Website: apple
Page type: billing-address
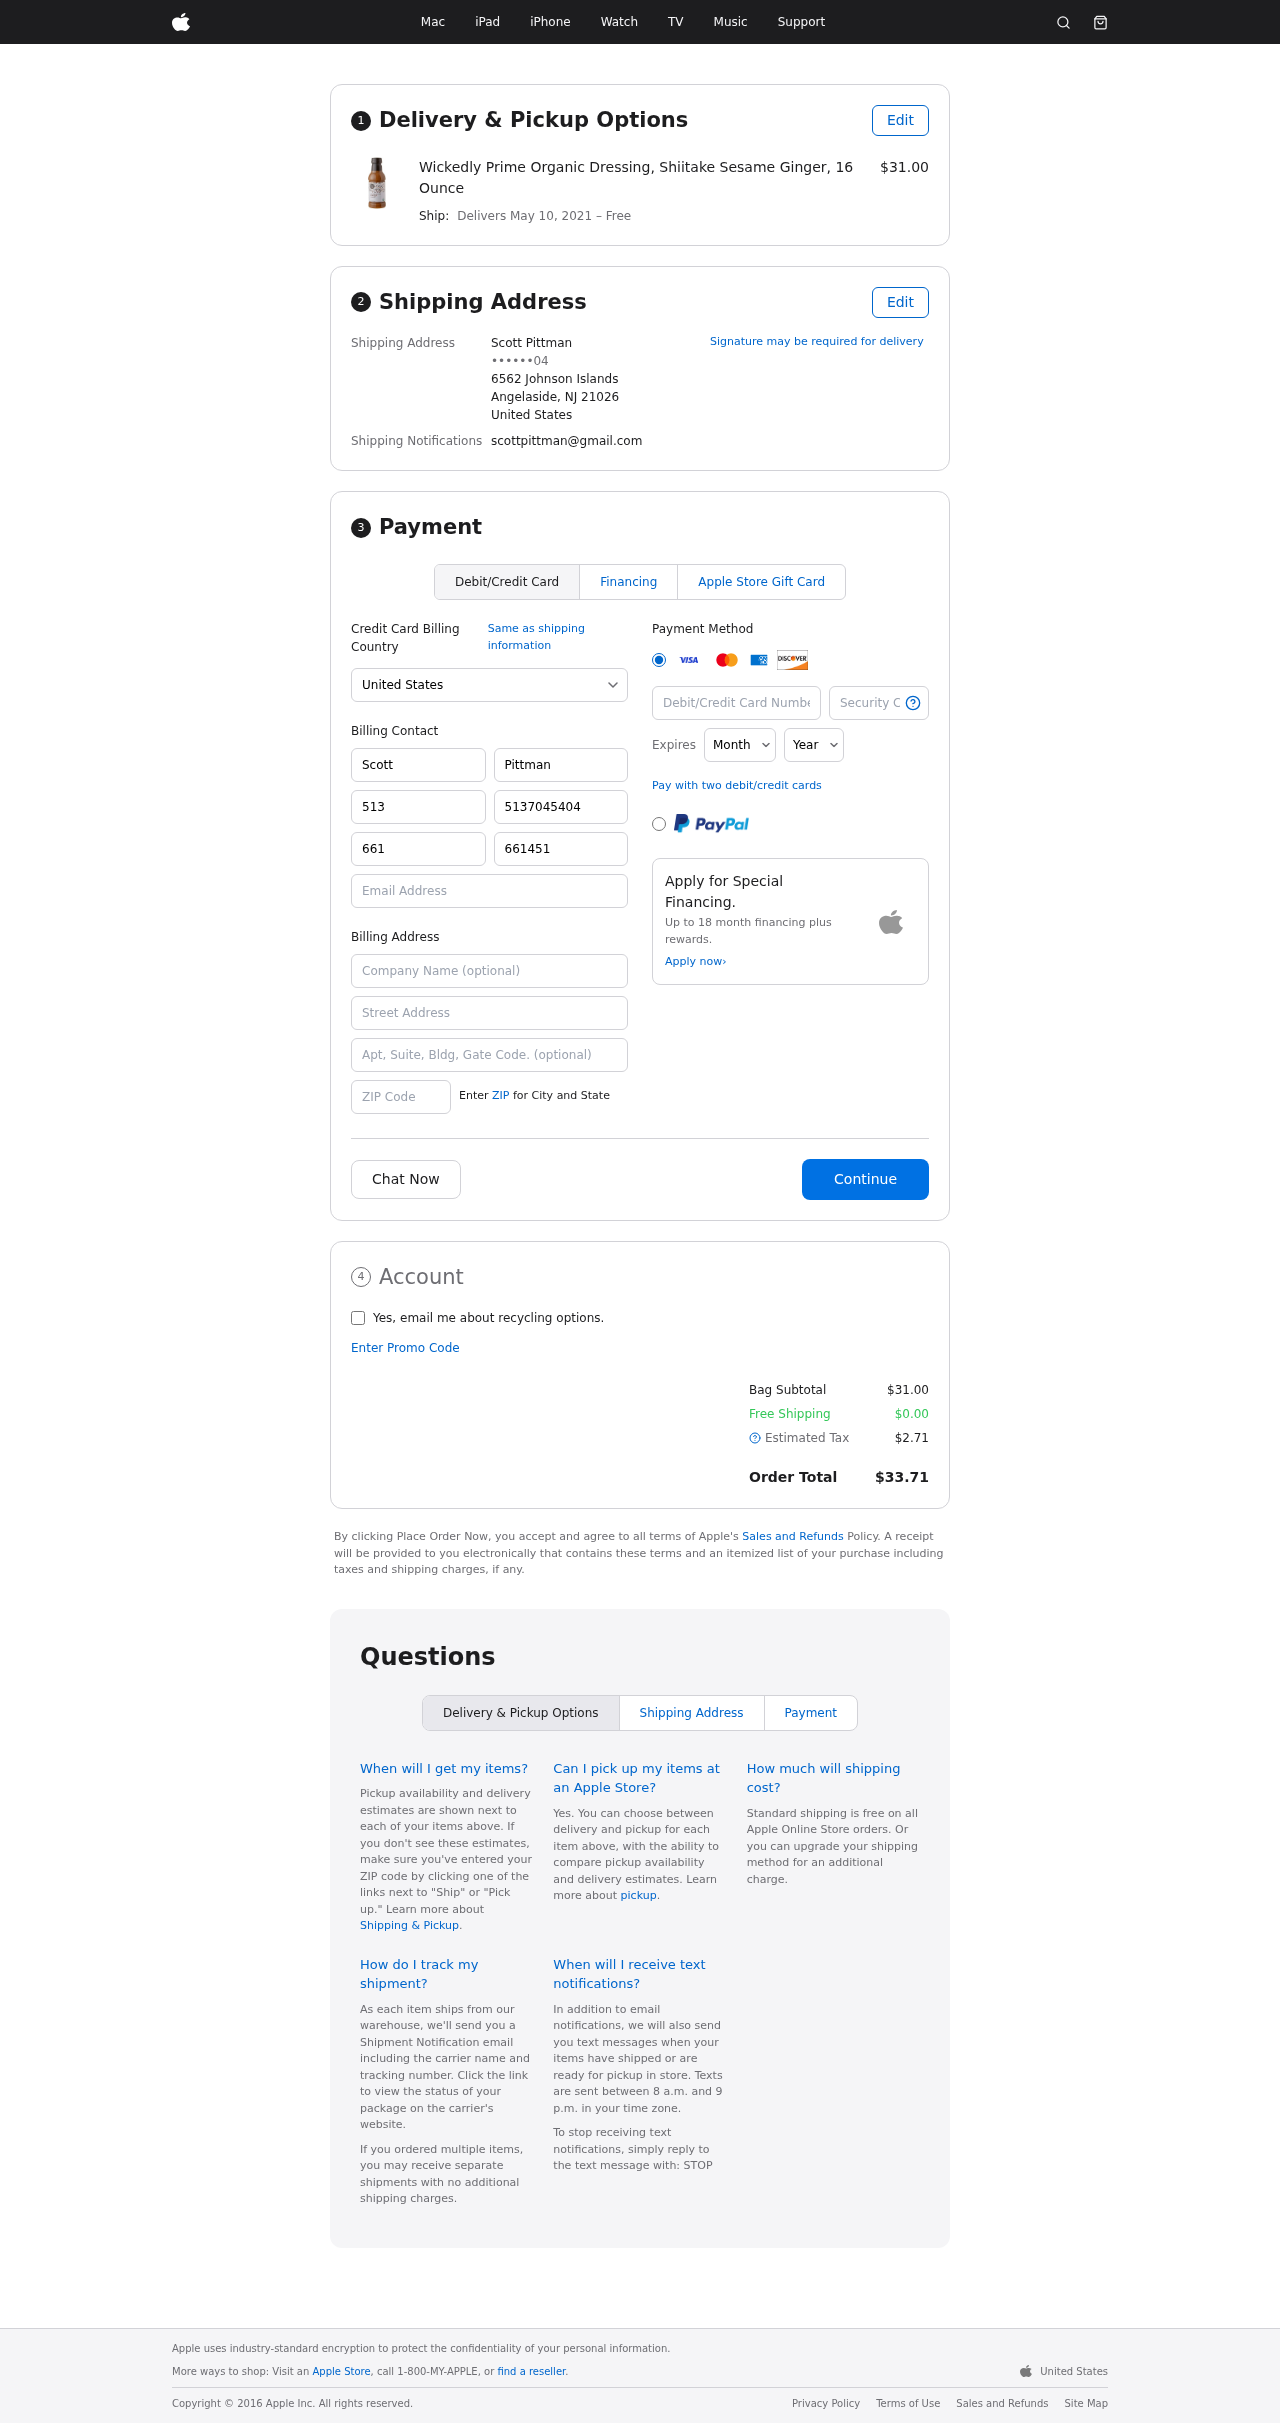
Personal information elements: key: PII_CARD_CVV
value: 438
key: PII_CARD_EXPIRY_MONTH
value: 10
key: PII_CARD_EXPIRY_YEAR
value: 29
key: PII_CARD_NUMBER
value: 4321 5236 1914 4681
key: PII_CITY_STATE_ZIP
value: Angelaside, NJ 21026
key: PII_COUNTRY
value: United States
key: PII_EMAIL
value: scottpittman@gmail.com
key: PII_FULLNAME
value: Scott Pittman
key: PII_STREET
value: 6562 Johnson Islands
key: PII_PHONE_MASKED
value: ••••••04
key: PII_BILLING_FIRSTNAME
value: Scott
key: PII_BILLING_LASTNAME
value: Pittman
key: PII_BILLING_PHONE_AREA
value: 513
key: PII_BILLING_PHONE
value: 5137045404
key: PII_BILLING_PHONE_ALT_AREA
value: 661
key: PII_BILLING_PHONE_ALT
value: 6614514150
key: PII_BILLING_EMAIL
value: scottpittman@gmail.com
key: PII_BILLING_STREET
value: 6562 Johnson Islands
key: PII_BILLING_POSTCODE
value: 21026
Product elements: key: PRODUCT1_NAME
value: Wickedly Prime Organic Dressing, Shiitake Sesame Ginger, 16 Ounce
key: PRODUCT1_PRICE
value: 31
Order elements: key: ORDER_DELIVERY_DATE
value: May 10, 2021
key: ORDER_SUBTOTAL
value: $31.00
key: ORDER_SHIPPING_COST
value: $0.00
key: ORDER_TAX
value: $2.71
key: ORDER_TOTAL
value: $33.71